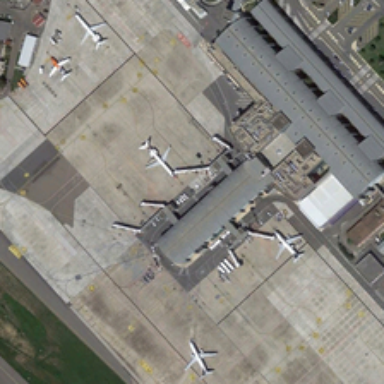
Five planes are in an airport .